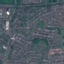
Land use / land cover: Residential